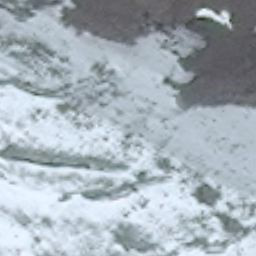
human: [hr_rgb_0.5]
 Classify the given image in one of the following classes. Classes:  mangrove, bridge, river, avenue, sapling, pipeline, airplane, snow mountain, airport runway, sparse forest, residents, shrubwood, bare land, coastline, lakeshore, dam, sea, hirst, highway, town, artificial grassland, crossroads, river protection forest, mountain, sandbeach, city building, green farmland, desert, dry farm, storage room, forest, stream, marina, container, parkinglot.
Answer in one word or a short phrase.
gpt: snow mountain